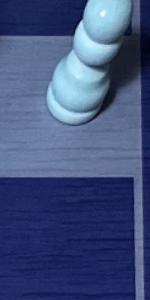
Label: Empty